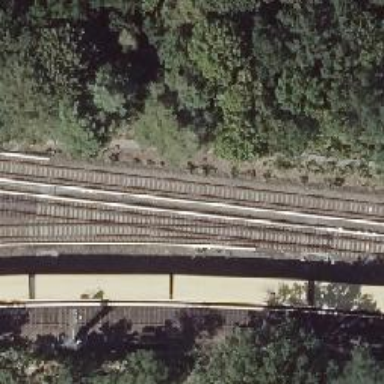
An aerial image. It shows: Siding service on electrified light rail railway.